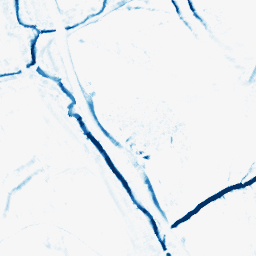
Category: morphological
Decomposition family: morphological_diamond
Decomposition parameters: operation: closing
radius: 5
Upsampling method: quartic
Upsampling parameters: scale: 2
Upsampling scale: 2